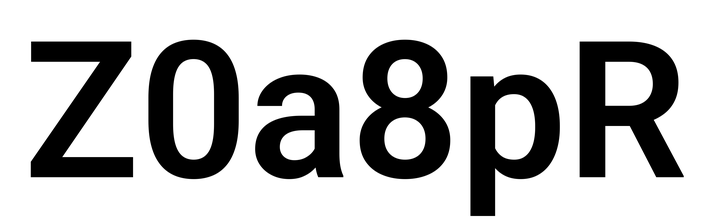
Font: Roboto_SemiBold